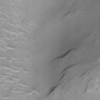
Label: not_dusty